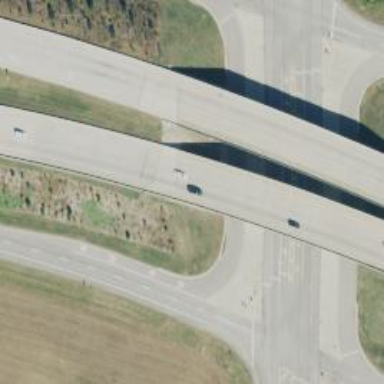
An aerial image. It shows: Tertiary link road.